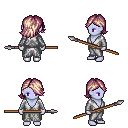
a pixel art fantasy rpg character, female body template, dark elf, purple skin, white robe, teal pants, white blonde swoop hairstyle, spear, four views (front, back, left, right), 2x2 character sprite sheet, small pixel art, hard edges, no anti-aliasing